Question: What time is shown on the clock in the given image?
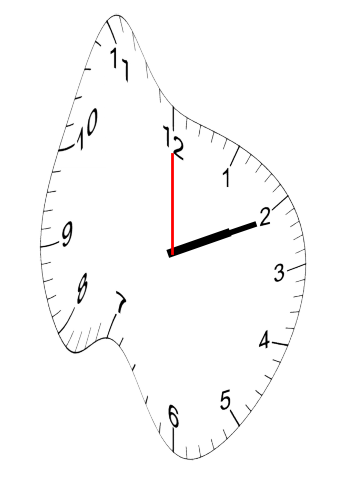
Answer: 02:11:00